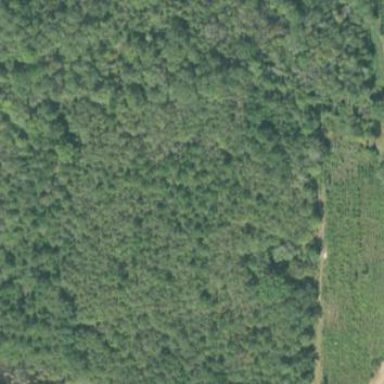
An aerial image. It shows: Mixed leaf woodland.